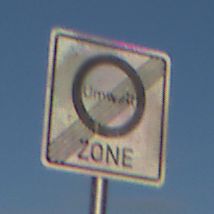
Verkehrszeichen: EndeUmweltzone
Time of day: MorningAfternoon
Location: Outdoor (Nature)
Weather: Clear
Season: NotSpecified
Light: Natural